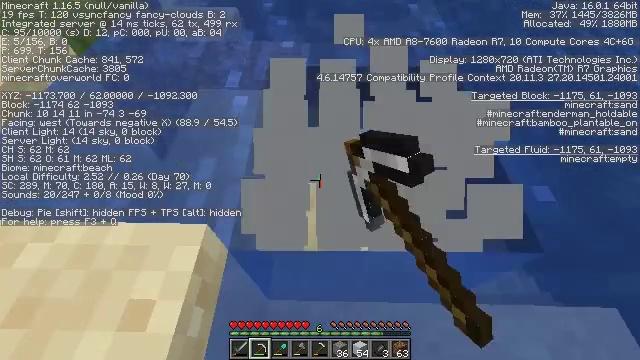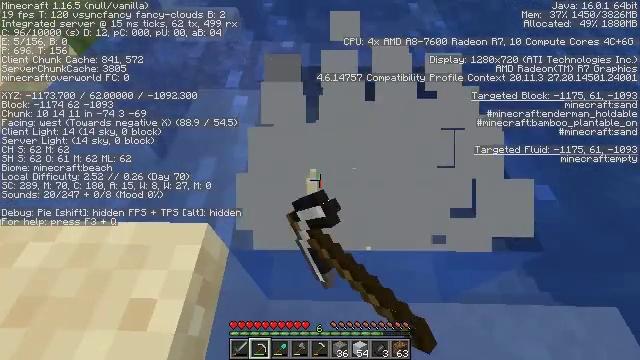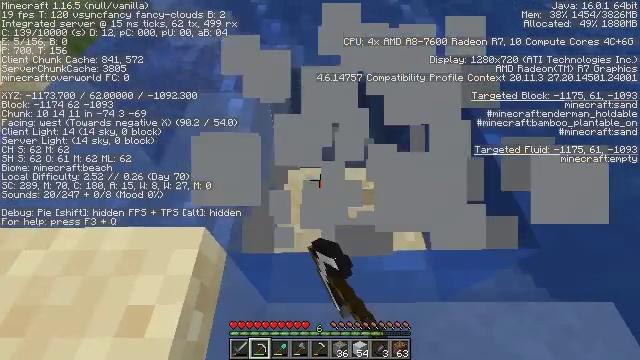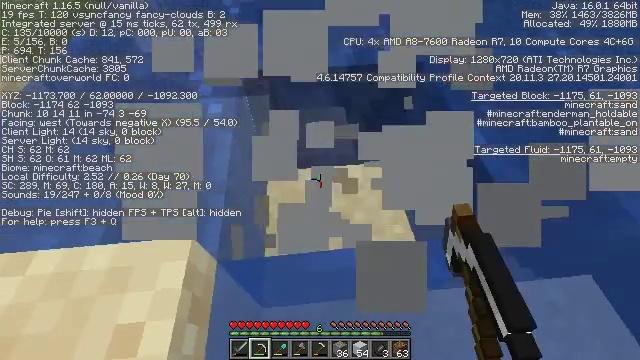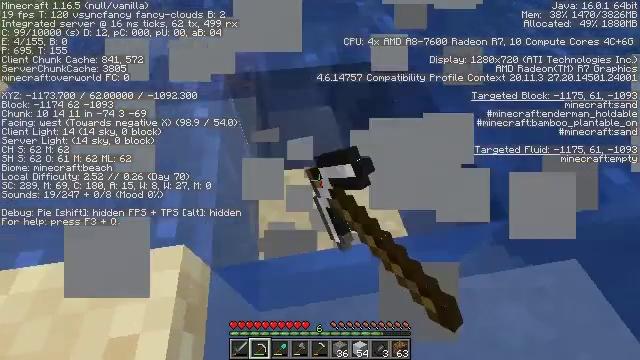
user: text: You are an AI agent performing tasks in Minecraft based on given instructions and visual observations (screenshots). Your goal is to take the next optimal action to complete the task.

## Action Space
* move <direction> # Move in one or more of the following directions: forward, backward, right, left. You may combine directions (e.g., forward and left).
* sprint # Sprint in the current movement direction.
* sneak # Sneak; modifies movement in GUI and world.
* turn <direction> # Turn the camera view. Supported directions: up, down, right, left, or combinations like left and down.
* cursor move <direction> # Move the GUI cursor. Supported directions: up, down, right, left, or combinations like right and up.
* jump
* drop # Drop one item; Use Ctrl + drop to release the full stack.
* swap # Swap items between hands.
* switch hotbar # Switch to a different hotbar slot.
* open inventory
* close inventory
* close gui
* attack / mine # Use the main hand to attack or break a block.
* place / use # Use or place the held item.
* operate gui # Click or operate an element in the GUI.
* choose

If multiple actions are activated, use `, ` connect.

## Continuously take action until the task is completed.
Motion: motion action
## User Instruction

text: Mine the white concrete block.
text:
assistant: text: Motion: attack / mine
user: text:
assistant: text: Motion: turn right, attack / mine
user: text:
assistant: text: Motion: turn right, attack / mine
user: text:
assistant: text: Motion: turn right, attack / mine
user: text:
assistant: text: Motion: attack / mine